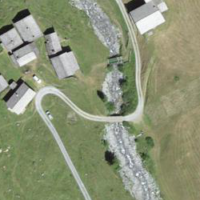
EUNIS habitat code: 26
Species observed at this site:
Lophophanes cristatus
Linaria cannabina
Troglodytes troglodytes
Anthus spinoletta
Prunella modularis
Turdus viscivorus
Fringilla coelebs
Buteo buteo
Turdus torquatus
Ajuga pyramidalis
Cuculus canorus
Phoenicurus ochruros
Nucifraga caryocatactes
Cinclus cinclus
Falco tinnunculus
Corvus corax
Motacilla alba
Periparus ater